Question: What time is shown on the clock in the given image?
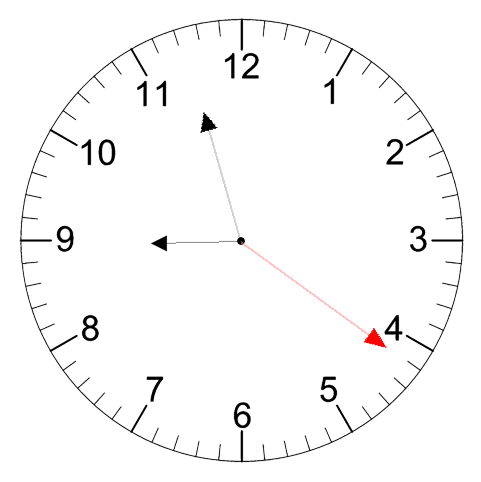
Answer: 08:57:21